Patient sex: M
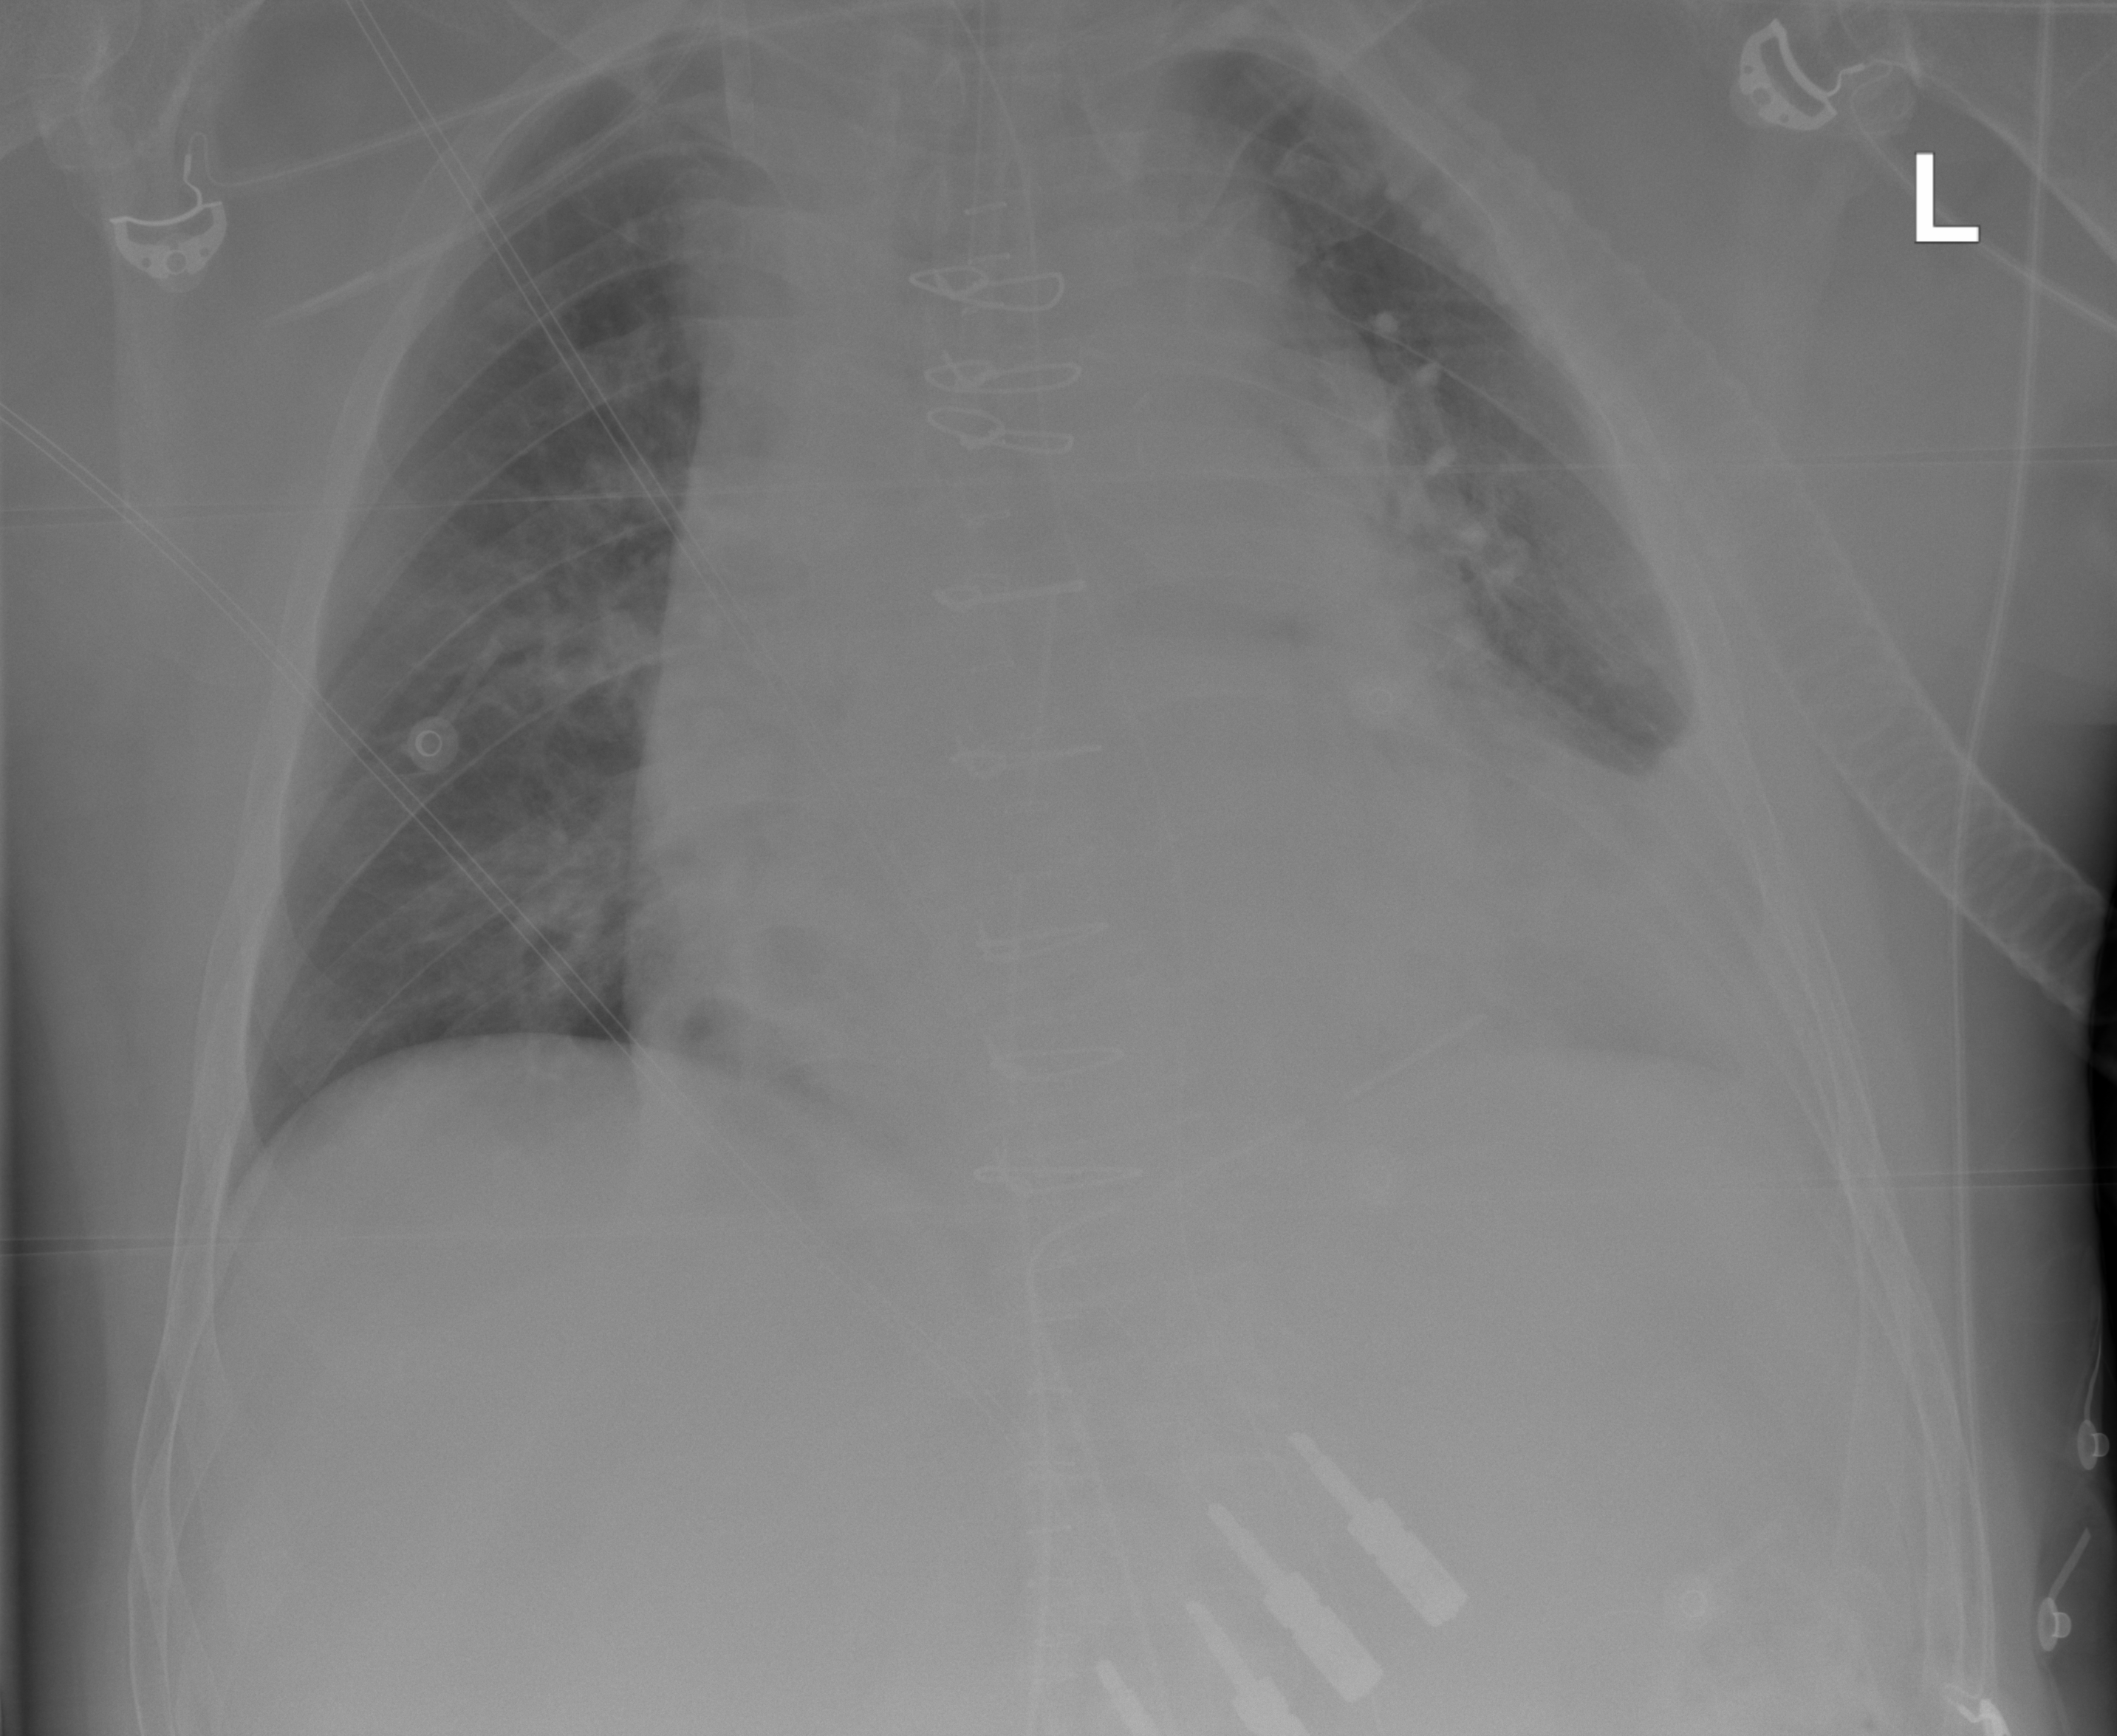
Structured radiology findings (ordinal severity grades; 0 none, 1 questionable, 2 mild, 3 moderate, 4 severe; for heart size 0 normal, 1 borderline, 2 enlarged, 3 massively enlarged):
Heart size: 0
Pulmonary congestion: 0
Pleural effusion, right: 0
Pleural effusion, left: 1
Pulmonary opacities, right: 0
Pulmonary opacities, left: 0
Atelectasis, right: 2
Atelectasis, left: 1